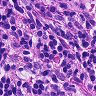
Metastatic tissue present: no